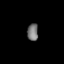
Tissue: lung
Cell type: Endothelial cells
Senescence score: 0.5456
Nuclear area (px): 184
Mean DAPI intensity: 115.859